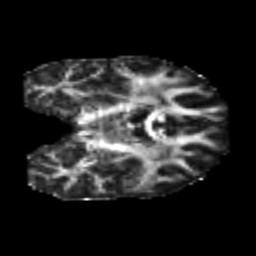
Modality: FA
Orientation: coronal
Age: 20
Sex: male
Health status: healthy
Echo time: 0.074 s